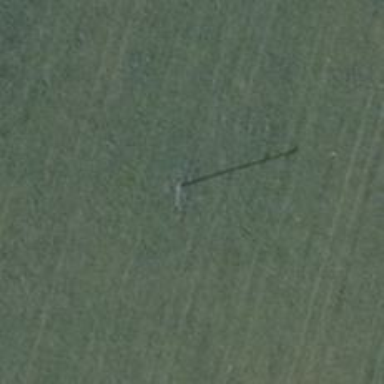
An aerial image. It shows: Power pole.